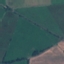
Land use / land cover: Pasture